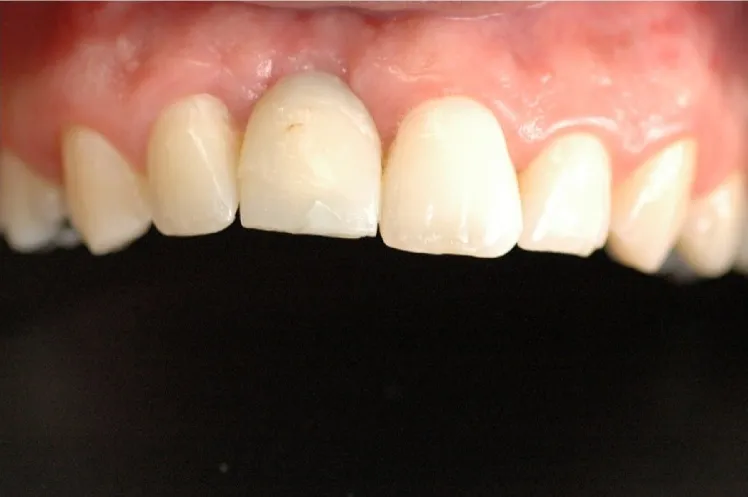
Initial clinical aspect.
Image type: medical_photograph (other_medical_photograph)